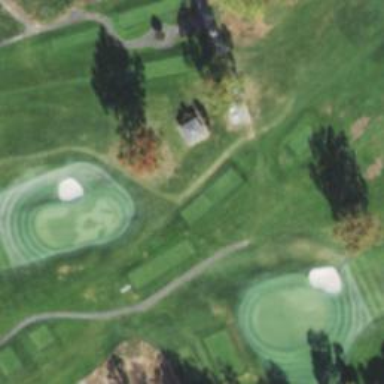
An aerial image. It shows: Golf tee.